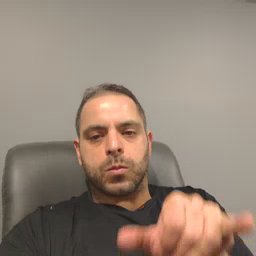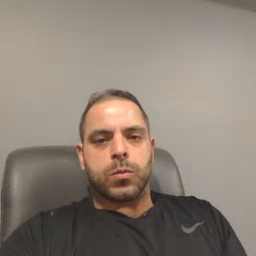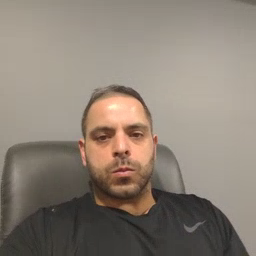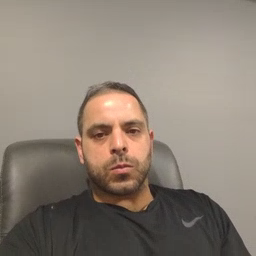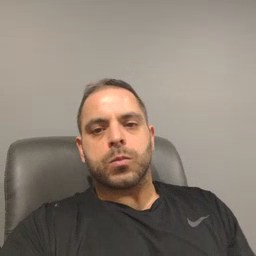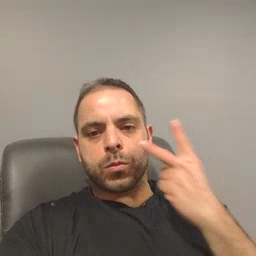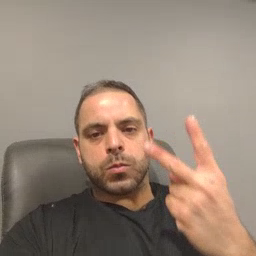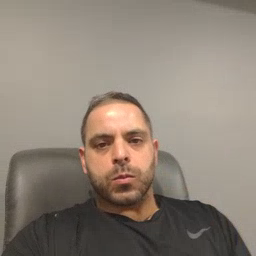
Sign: look